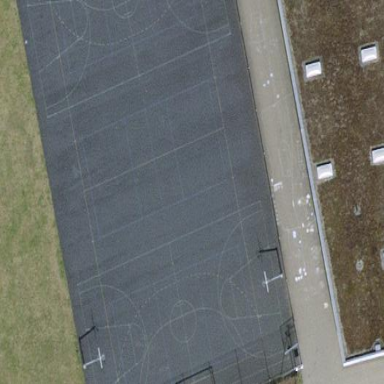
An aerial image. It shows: Tartan soccer pitch for leisure sports activities.